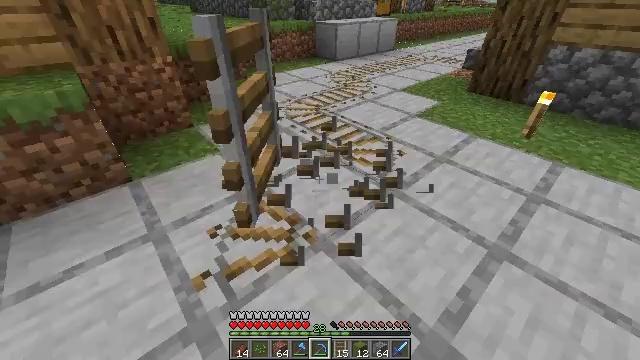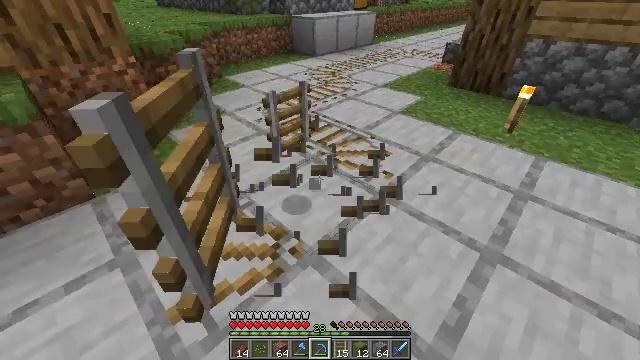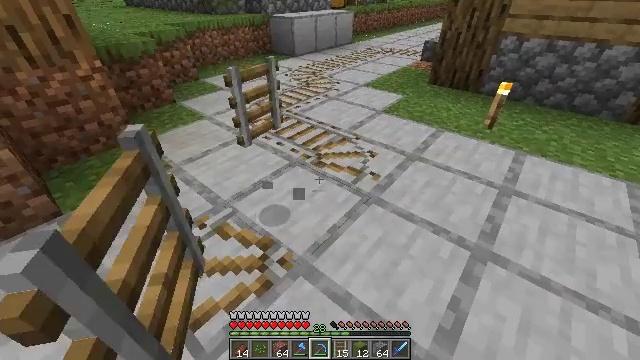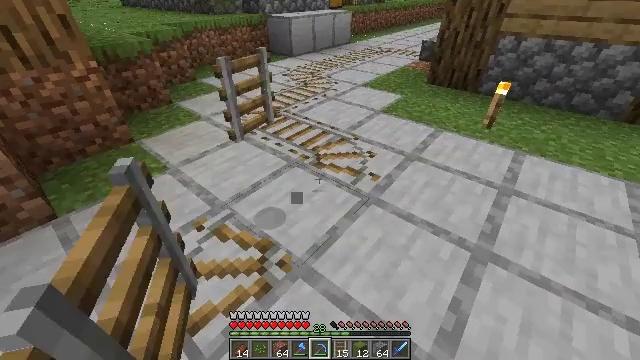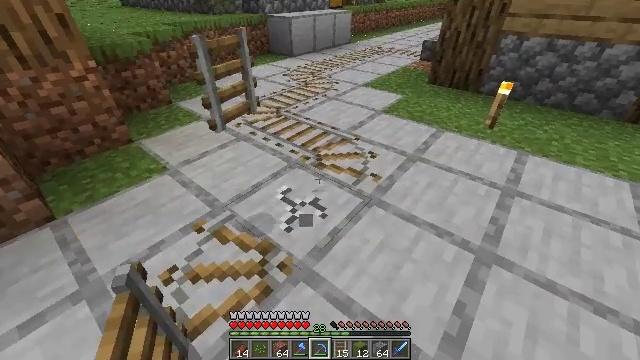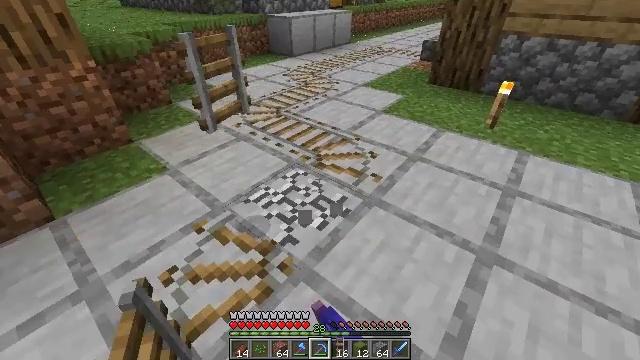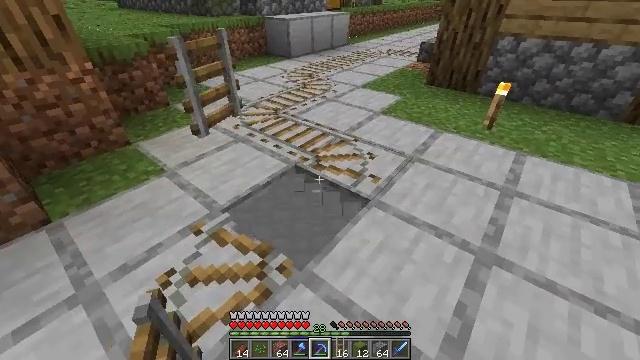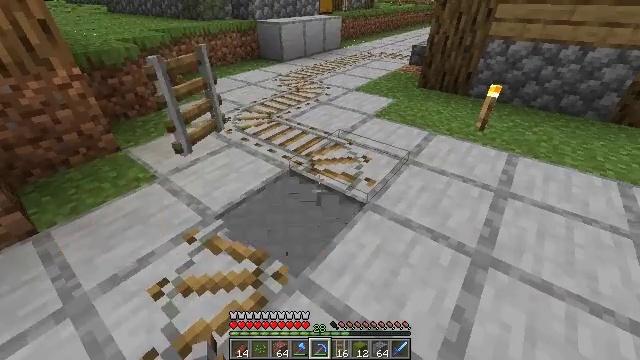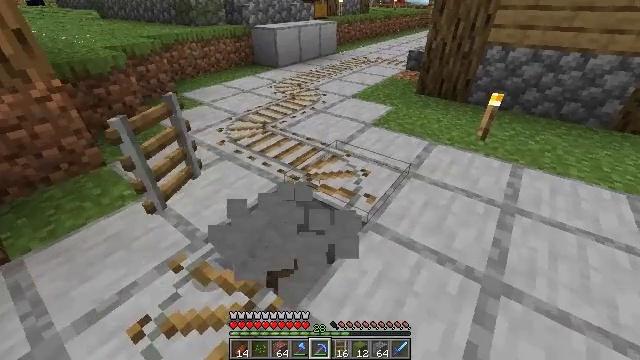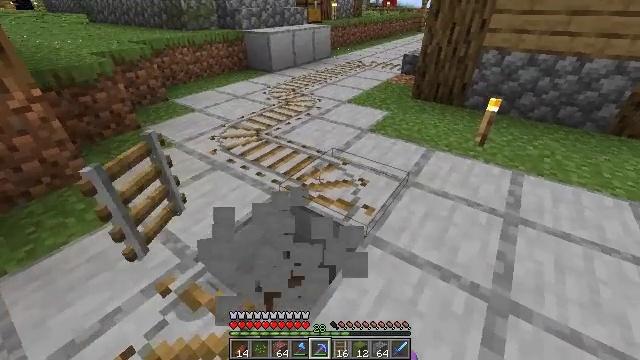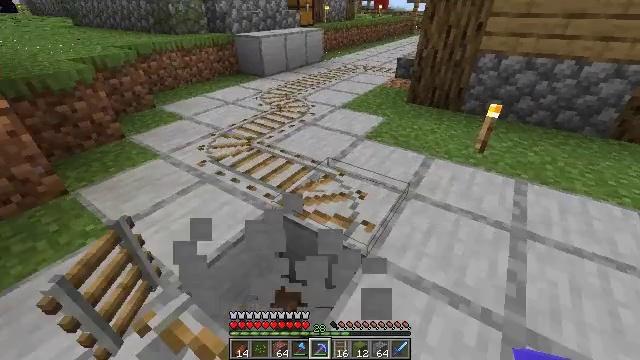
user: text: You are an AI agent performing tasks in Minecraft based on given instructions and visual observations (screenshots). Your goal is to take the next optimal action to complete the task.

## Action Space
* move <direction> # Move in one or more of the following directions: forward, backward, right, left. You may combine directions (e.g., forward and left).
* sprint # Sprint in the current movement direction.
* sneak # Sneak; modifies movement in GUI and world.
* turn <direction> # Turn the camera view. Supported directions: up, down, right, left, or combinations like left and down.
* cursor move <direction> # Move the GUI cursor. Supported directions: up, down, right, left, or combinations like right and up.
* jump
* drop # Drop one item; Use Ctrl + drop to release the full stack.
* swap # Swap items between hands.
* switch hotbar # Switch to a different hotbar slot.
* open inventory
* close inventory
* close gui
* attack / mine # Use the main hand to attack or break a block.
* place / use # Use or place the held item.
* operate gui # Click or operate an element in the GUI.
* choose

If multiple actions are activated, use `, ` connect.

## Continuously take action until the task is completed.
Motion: motion action
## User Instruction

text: Get smooth stone for building.
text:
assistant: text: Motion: turn right
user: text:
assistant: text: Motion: turn right
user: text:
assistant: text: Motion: no_op
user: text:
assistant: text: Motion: attack / mine
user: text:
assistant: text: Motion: attack / mine
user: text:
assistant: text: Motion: attack / mine
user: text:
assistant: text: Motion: move forward, turn right
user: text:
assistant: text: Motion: move forward
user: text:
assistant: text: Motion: move forward, turn right
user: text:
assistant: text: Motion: turn right
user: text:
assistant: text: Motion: no_op